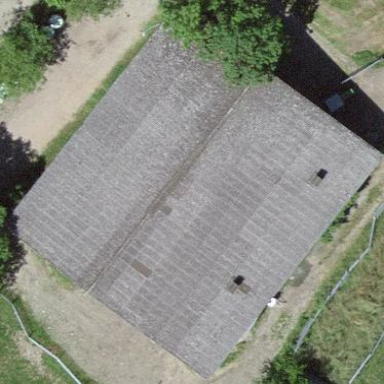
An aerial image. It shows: Barn.